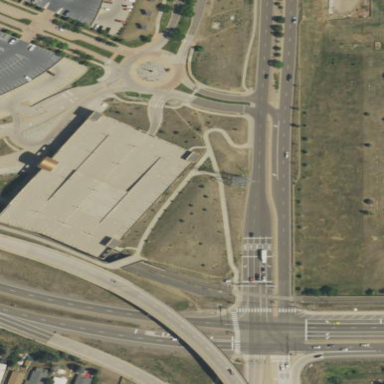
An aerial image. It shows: Multi-storey parking garage with paved surface. The parking facility includes park and ride option.